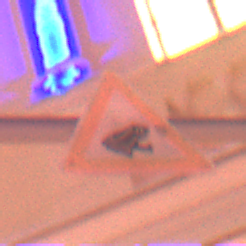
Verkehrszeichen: AmphibienwanderungLinks
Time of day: Night
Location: Outdoor (Urban)
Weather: Overcast
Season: Winter
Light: Artificial